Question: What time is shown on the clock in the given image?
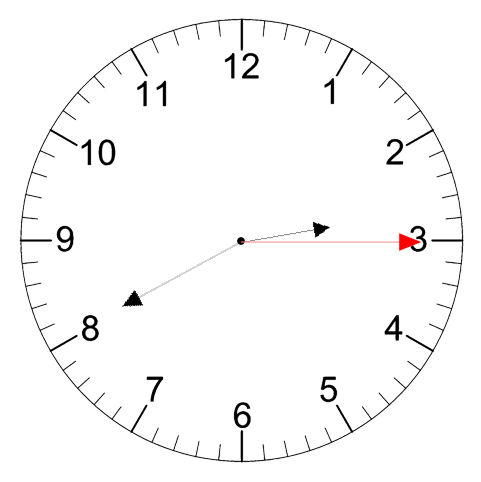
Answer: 02:40:15